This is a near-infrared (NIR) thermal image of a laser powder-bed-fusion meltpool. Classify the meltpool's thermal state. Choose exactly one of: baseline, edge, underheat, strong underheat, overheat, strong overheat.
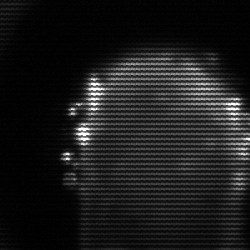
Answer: baseline